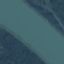
Label: River